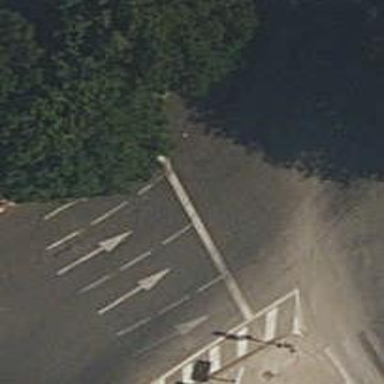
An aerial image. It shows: Road with traffic signals.